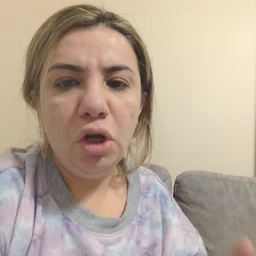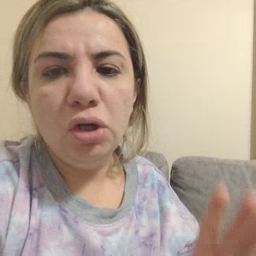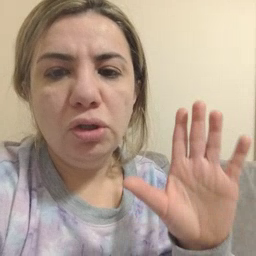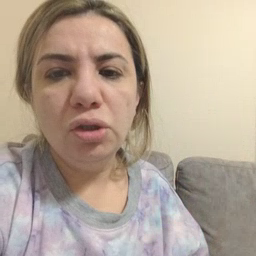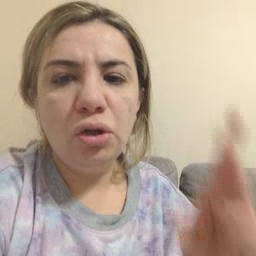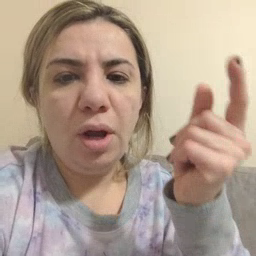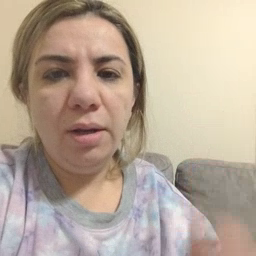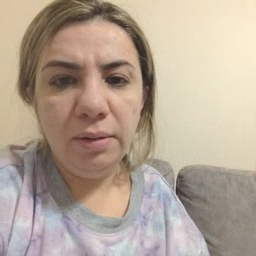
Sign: dog